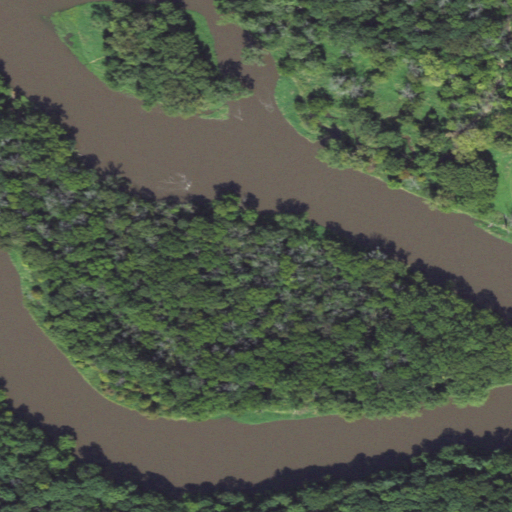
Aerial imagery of island in Illinois named Indian Island containing woody wetlands, open water, deciduous forest, herbaceous wetlands, and cultivated crops